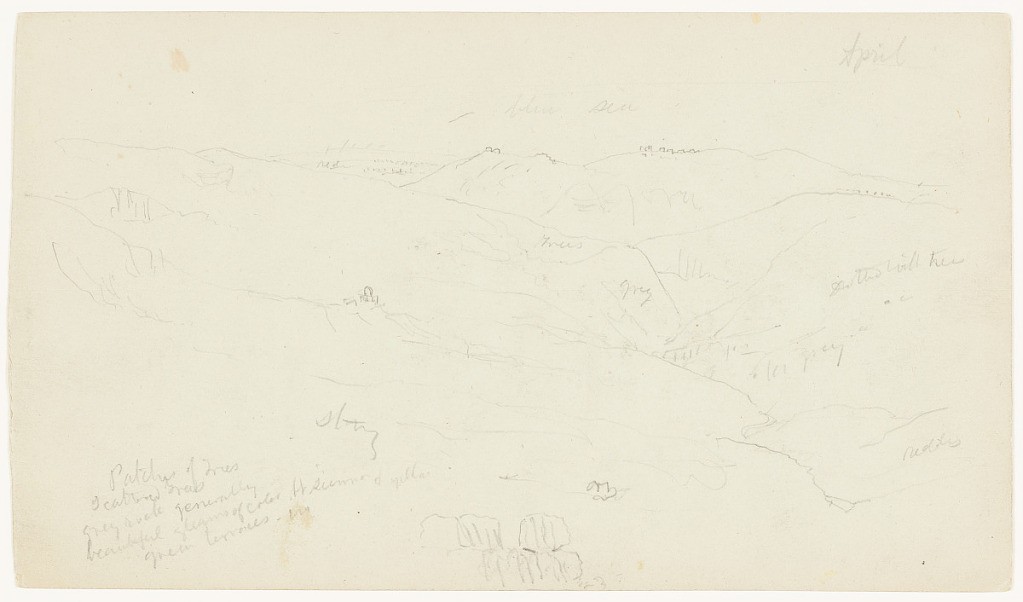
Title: Mountain Pass, Lebanon
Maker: Frederic Edwin Church, American, 1826–1900
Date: April 1868
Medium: Graphite on gray-green wove paper; verso: graphite
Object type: Drawing
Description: Landscape sketch showing a view looking toward the Mediterranean Sea from a pass in the mountains of Lebanon. Stacked, square stones are visible in foreground. A mountainside at left descends across the composition to canyon with a stream at right. Mountain ridges extend into the middle distance, sporadically dotted with structures. The Lebanese coastline and Mediterranean Sea are visible in background.

Verso: Mixed landscape sketches showing views of a mountain ridge covered in fields of snow, along upper margin, a rocky cliff face at left, a flat plain at right, and a mountainside seen from a cross a plain, below.